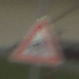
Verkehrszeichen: KinderRechts
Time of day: MorningAfternoon
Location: Outdoor (Suburban)
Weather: PartlyCloudy
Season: NotSpecified
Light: Natural